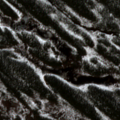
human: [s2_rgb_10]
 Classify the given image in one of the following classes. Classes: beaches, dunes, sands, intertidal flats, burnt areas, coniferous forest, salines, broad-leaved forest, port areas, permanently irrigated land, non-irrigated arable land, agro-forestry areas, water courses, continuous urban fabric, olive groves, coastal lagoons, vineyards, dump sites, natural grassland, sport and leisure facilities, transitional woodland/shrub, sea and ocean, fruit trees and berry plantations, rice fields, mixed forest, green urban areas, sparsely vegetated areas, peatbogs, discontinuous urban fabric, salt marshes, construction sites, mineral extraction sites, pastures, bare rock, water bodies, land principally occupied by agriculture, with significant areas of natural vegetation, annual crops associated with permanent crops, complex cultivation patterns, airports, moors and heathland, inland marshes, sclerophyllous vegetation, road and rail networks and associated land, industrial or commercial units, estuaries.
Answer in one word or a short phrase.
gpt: coniferous forest, peatbogs